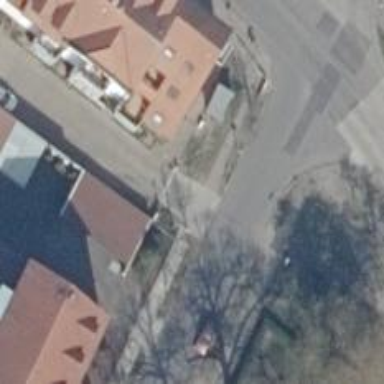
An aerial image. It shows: Asphalt residential road with opposite cycleway.